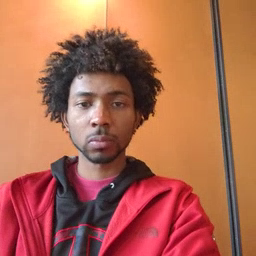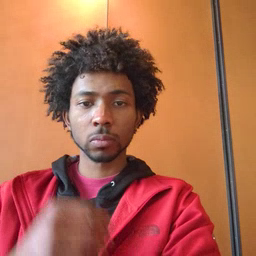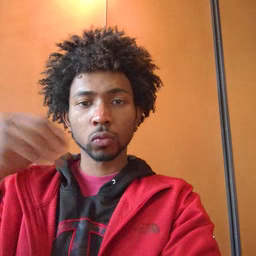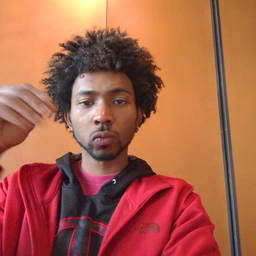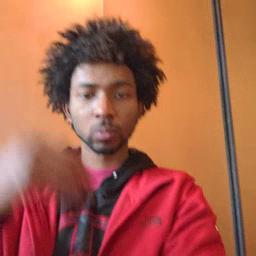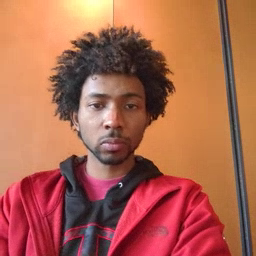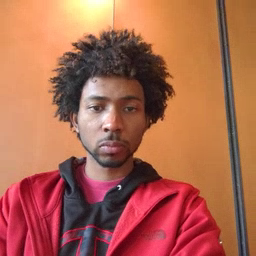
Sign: store